Question: Dear people at Stackoverflow,
I would like to replace for every e-mail the paragraph marks (^p i believe, at least in outlook Find & Replace) with manual line breaks (^l).
I've not been able to find a solution trough Google, but I might be searching wrong.
I am using the following code as a rule for every incoming e-mail:
(FYI this code works just fine with text)
'''
Sub testing(MyMail As MailItem)
MyMail.HTMLBody = Replace(MyMail.HTMLBody, "example", "changedtext")
MyMail.Save
End Sub
'''
Now I have tried to change the 2nd line to:
'''
MyMail.HTMLBody = Replace(MyMail.HTMLBody, "^p", "^l")
'''
And
'''
MyMail.HTMLBody = Replace(MyMail.HTMLBody, "chr(13)", "chr(10)")
'''
But these did not seem to work.
Unfortunately I'm not very familiar with VBA coding.
I've just been told I need to use chr() but I don't have a clue on how to do that.
Some background information:
I am using 2 rules, 1 to change every ^p with ^l and the other rule is to convert the email from HTML to plain text.
If I just convert it without first changing the ^p with ^l it will have all these extra empty lines.
Example:

Is someone out there that is willing to help me with this?
I would really appreciate it!
Regards,
Kris
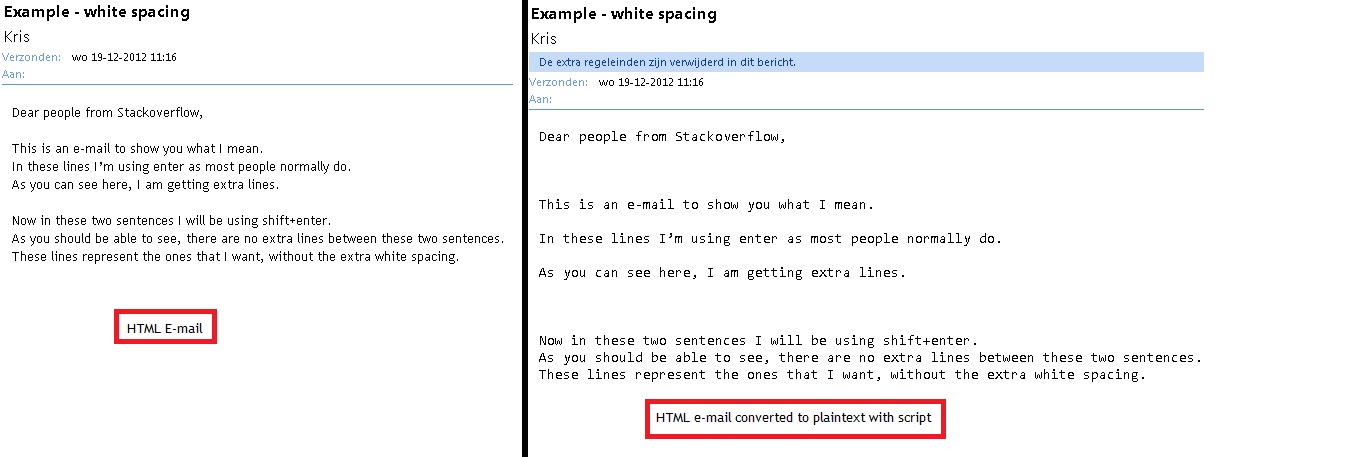
Answer: There are several ways to do it, but all with the same side-effect.
If user SHIFT + ENTER 2 times, they will result in 1 new line also
Solution 1:
'Replace 2 newline into 1 newline
'''
'vbCrLf is actually Chr(13) & Chr(10)
mail.HTMLBody = Replace(mail.HTMLBody, vbCrLf & vbCrLf, vbCrLf)
'''
Solution 2:
'Replace any extra newline into ""
there will be an extra blank link at the very end
'''
tmp = Split(mail.HTMLBody, vbCrLf)
For Each Line In tmp
If Line <> "" Then
newBody = newBody & Line & vbCrLf
End If
Next
mail.HTMLBody = newBody
'''